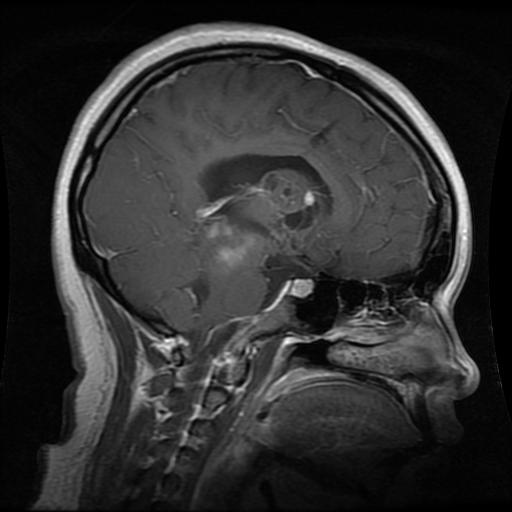
Label: glioma